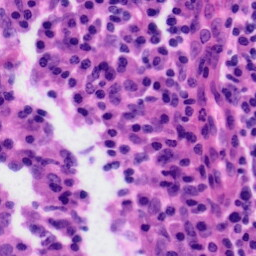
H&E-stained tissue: Tonsil